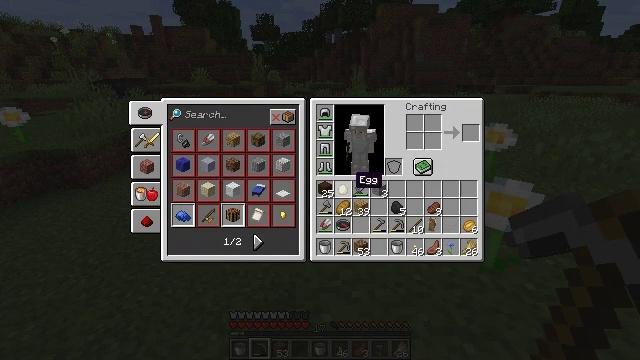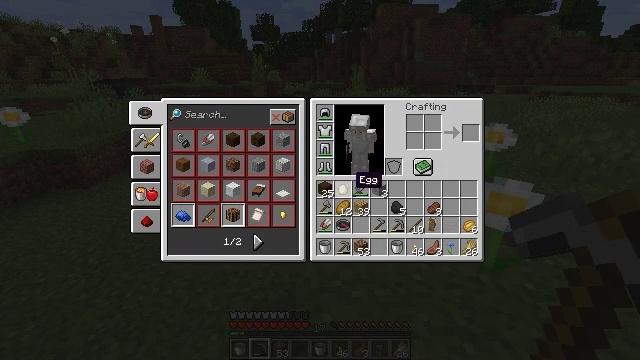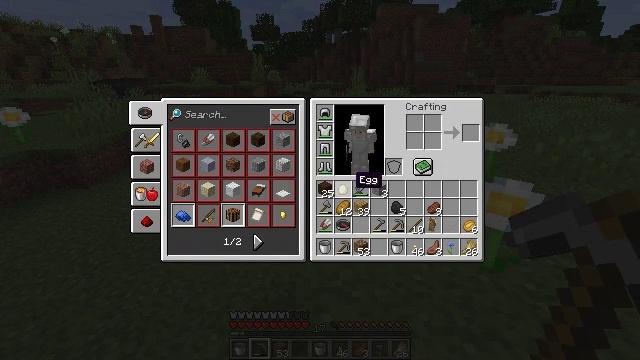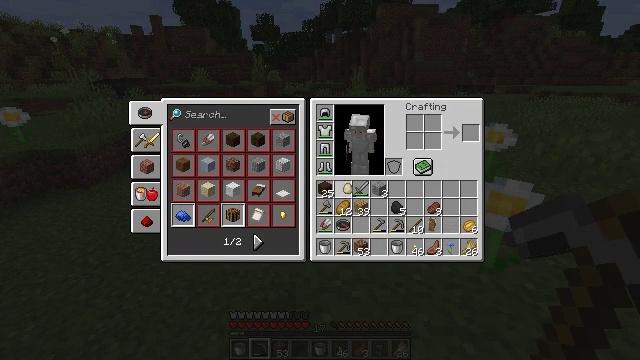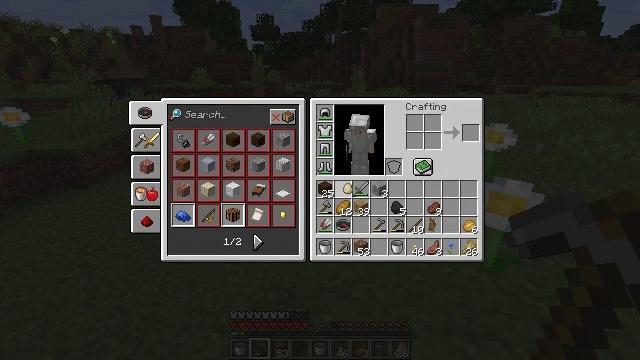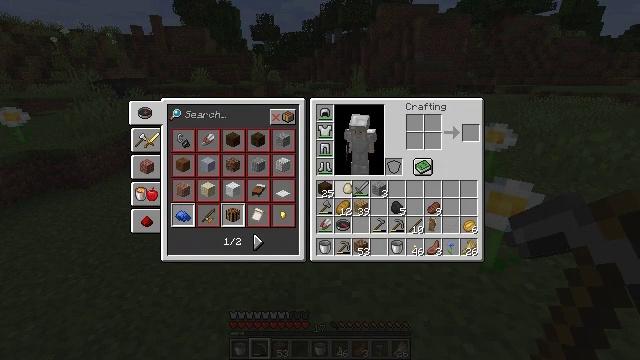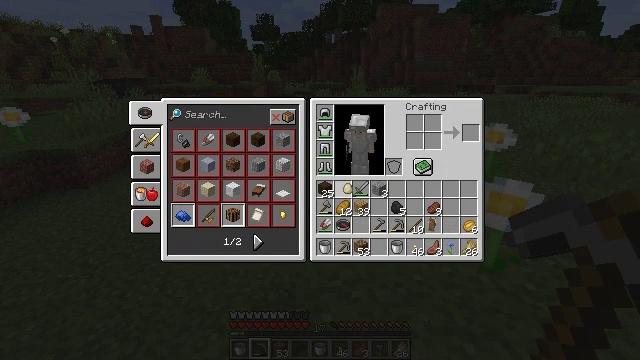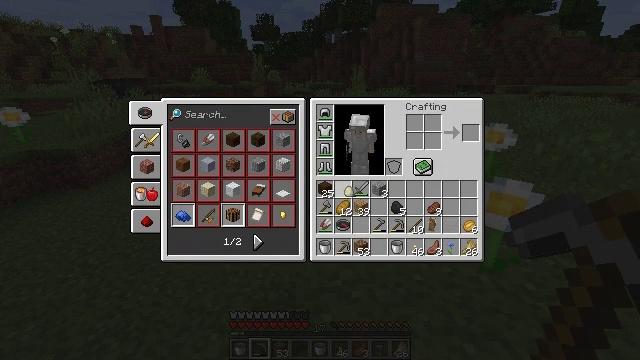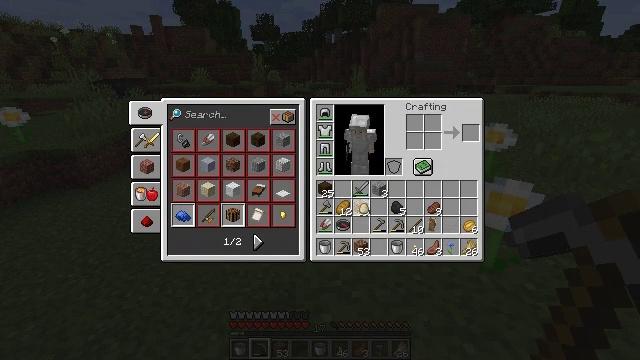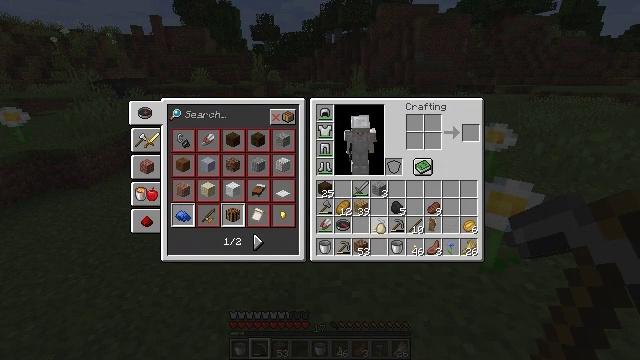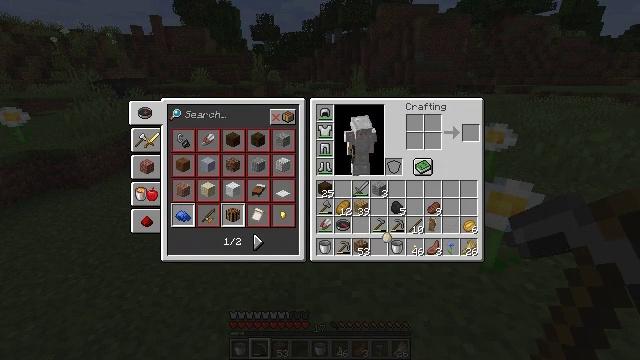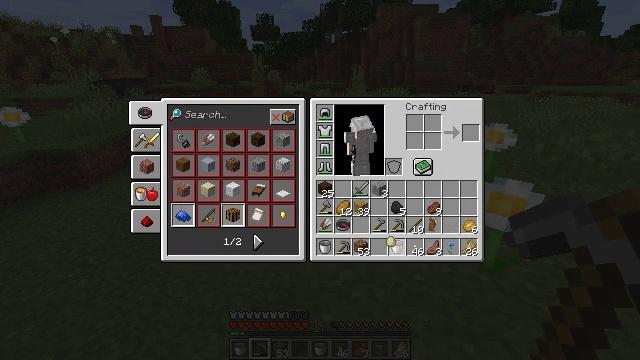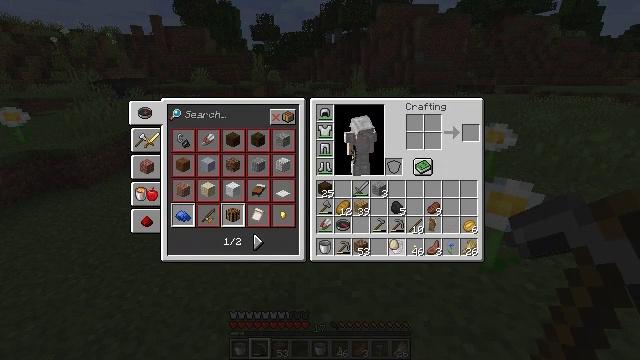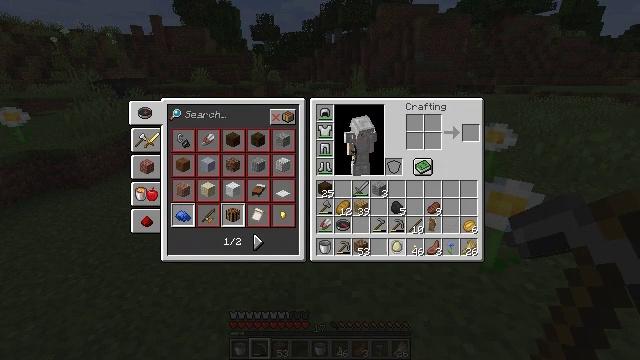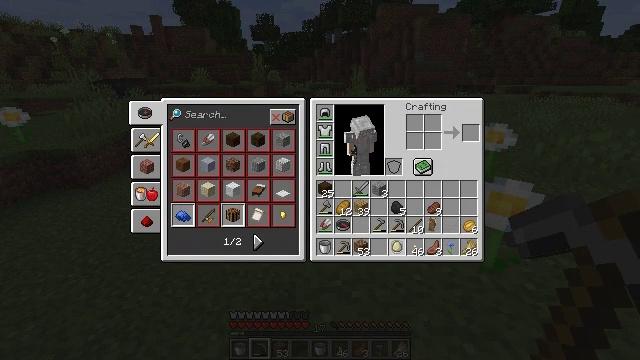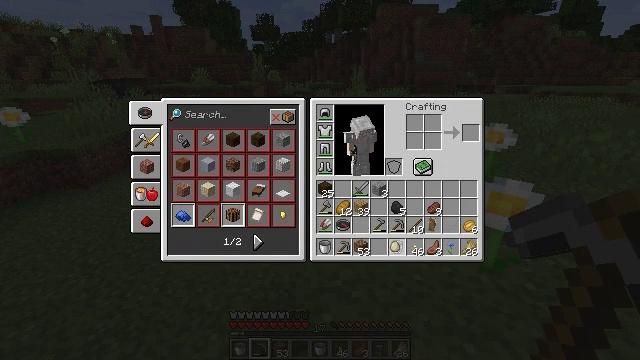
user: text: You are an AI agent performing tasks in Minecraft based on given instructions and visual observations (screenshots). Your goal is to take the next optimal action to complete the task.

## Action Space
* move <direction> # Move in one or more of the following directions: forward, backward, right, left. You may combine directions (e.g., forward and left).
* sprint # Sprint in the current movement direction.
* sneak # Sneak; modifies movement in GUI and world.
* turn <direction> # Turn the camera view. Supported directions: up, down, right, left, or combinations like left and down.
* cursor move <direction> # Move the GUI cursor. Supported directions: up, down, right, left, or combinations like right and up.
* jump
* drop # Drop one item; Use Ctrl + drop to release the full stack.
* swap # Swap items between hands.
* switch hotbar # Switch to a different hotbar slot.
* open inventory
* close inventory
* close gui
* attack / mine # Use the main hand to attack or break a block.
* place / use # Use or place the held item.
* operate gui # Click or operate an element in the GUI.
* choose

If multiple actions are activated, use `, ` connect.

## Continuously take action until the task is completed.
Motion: motion action
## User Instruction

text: Collect oxeye daisy from the ground.
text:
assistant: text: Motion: no_op
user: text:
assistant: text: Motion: no_op
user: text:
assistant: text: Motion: operate gui
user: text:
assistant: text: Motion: operate gui
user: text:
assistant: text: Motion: operate gui
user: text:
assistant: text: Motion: no_op
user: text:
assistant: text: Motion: no_op
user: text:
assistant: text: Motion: cursor move right and down
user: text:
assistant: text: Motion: cursor move right and down
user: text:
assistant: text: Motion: cursor move down
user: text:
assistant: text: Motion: no_op
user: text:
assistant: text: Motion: no_op
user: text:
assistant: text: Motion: no_op
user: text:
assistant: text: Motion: no_op
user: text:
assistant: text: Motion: no_op
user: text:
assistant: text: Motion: no_op
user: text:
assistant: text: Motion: no_op
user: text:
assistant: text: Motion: no_op
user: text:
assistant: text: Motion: no_op
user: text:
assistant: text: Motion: no_op
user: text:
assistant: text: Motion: no_op
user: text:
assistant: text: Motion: operate gui
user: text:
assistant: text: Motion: operate gui
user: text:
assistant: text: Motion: operate gui
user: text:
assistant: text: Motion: no_op
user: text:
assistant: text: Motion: no_op
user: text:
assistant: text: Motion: no_op
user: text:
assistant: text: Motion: no_op
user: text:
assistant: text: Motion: no_op
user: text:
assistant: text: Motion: no_op